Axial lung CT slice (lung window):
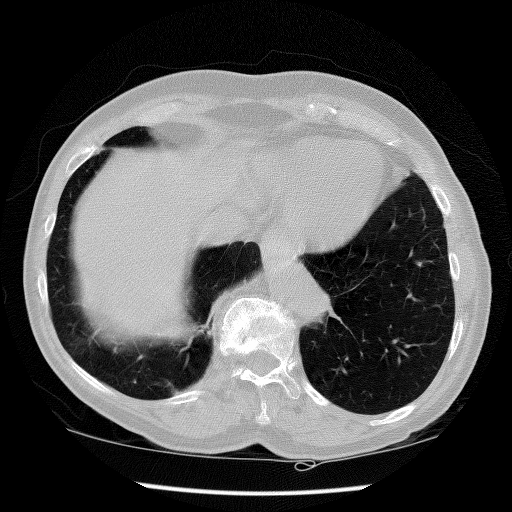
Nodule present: no